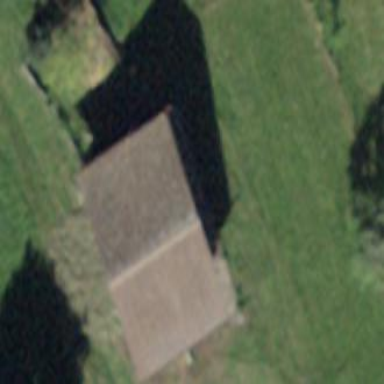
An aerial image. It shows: Rural barn.